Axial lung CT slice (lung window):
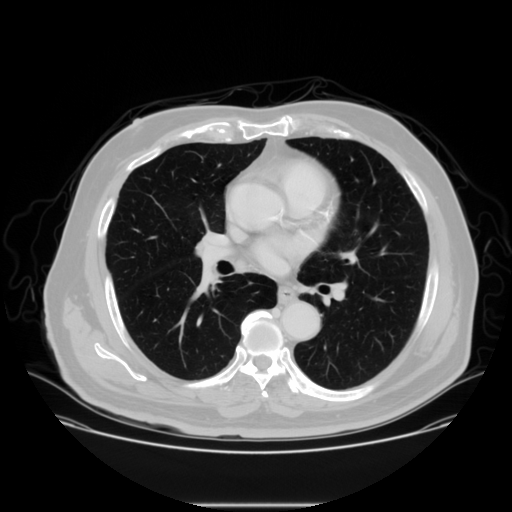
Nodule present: no